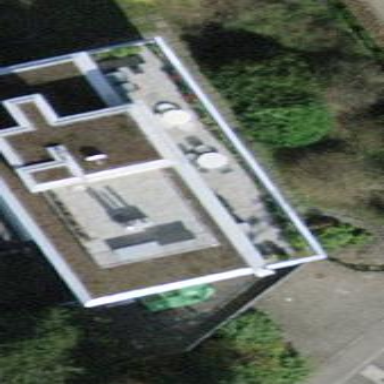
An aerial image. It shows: Building with apartments and flat roof.